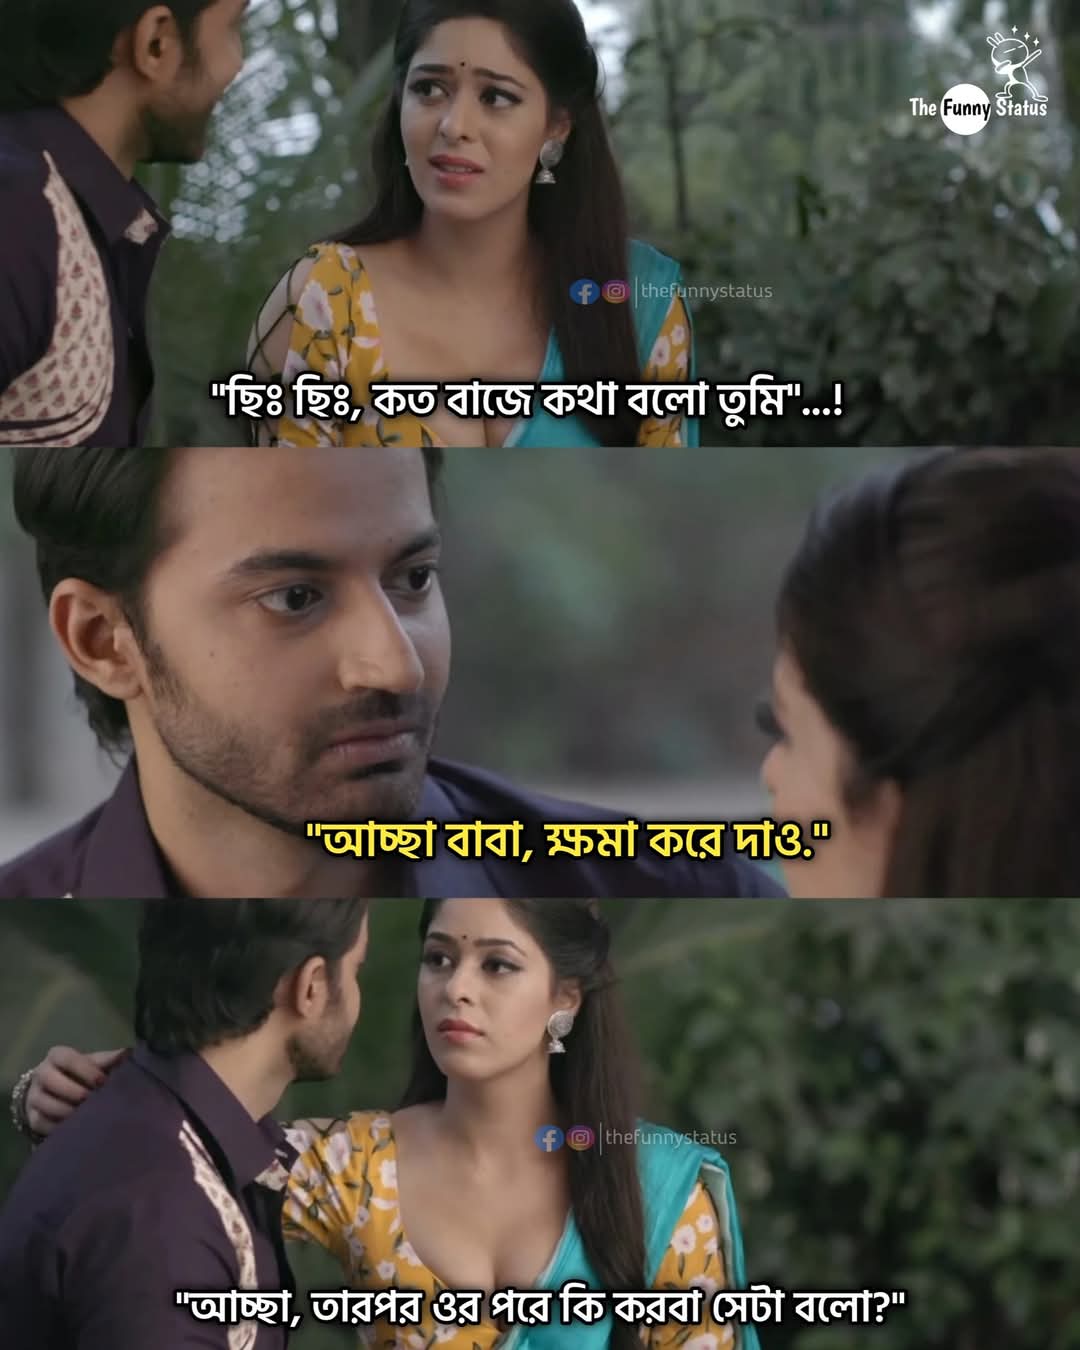
Text: "ছিঃ ছিঃ, কত বাজে কথা বলো তুমি"...!
"আচ্ছা বাবা, ক্ষমা করে দাও."
"আচ্ছা, তারপর ওর পরে কি করবা সেটা বলো?"
Label: Non Hate